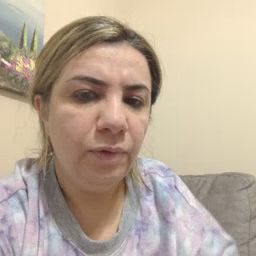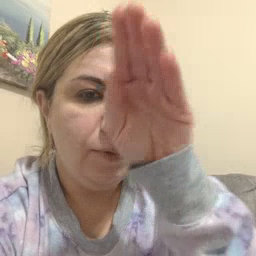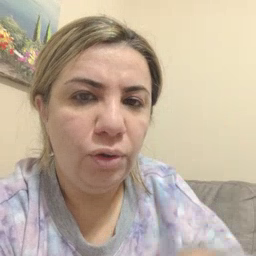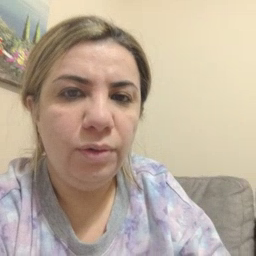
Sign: elephant